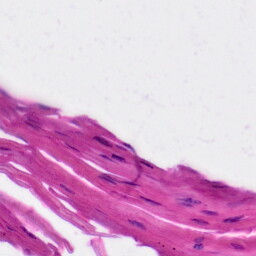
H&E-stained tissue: Skin